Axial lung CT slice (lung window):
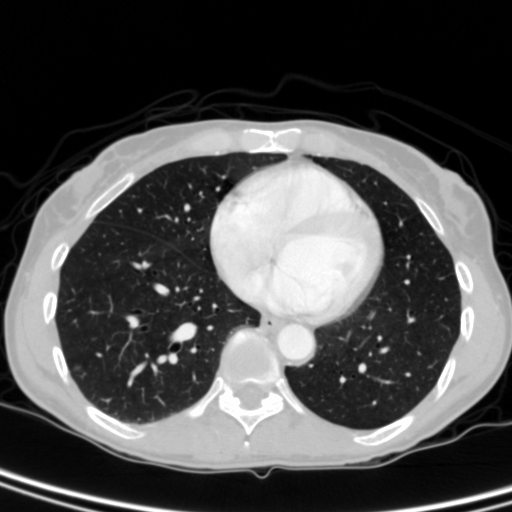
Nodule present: no